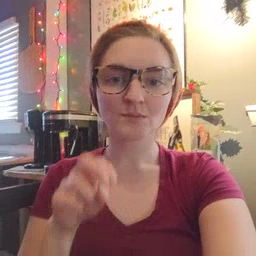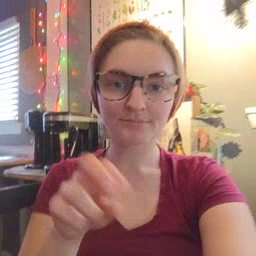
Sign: ride